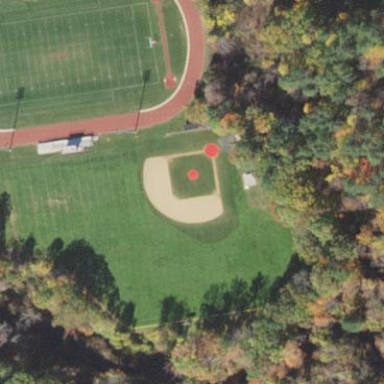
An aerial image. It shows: Baseball pitch for leisure land.